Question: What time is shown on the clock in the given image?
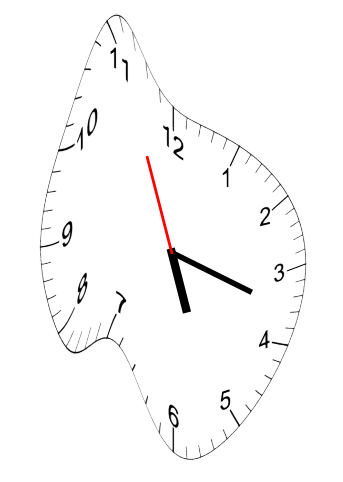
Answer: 05:17:56